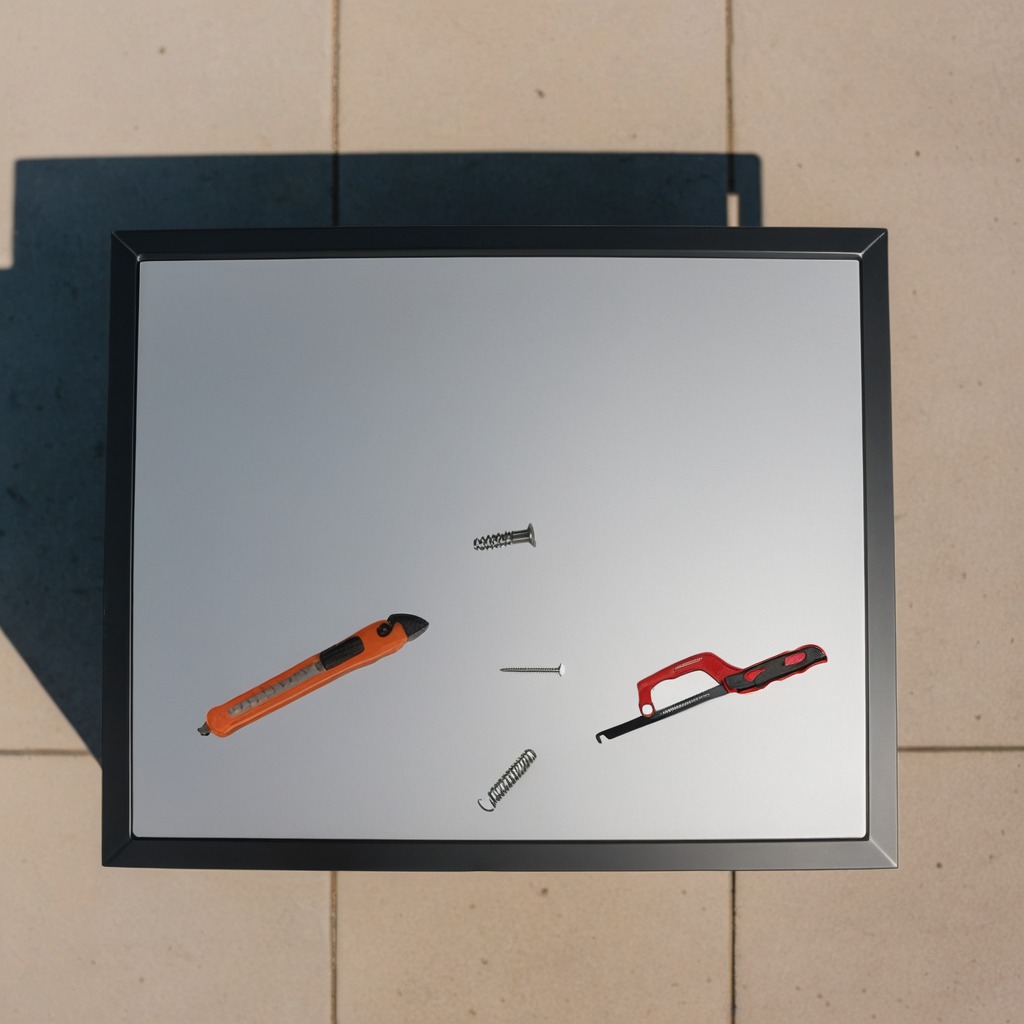
A utility knife, a metal machine screw, an iron nail, a coiled metal spring, and a handheld metal saw are lying on the utility table.